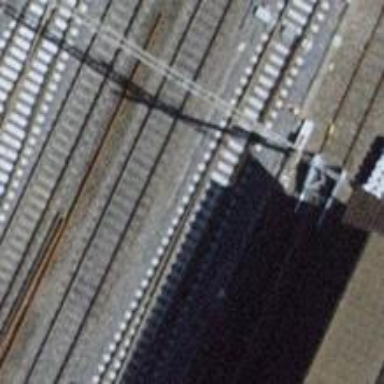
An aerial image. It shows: Rail siding with electrified tracks using contact line.